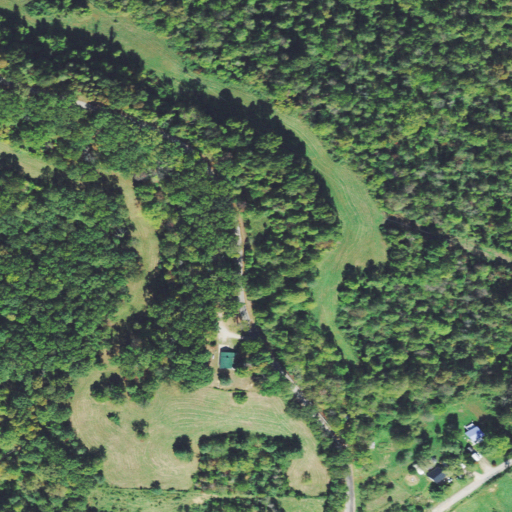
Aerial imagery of mountain in Ohio named Prospect Hill containing deciduous forest, open development, mixed forest, pasture, and low intensity development